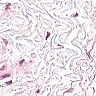
Metastatic tissue present: no